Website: home-depot
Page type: delivery-shipping
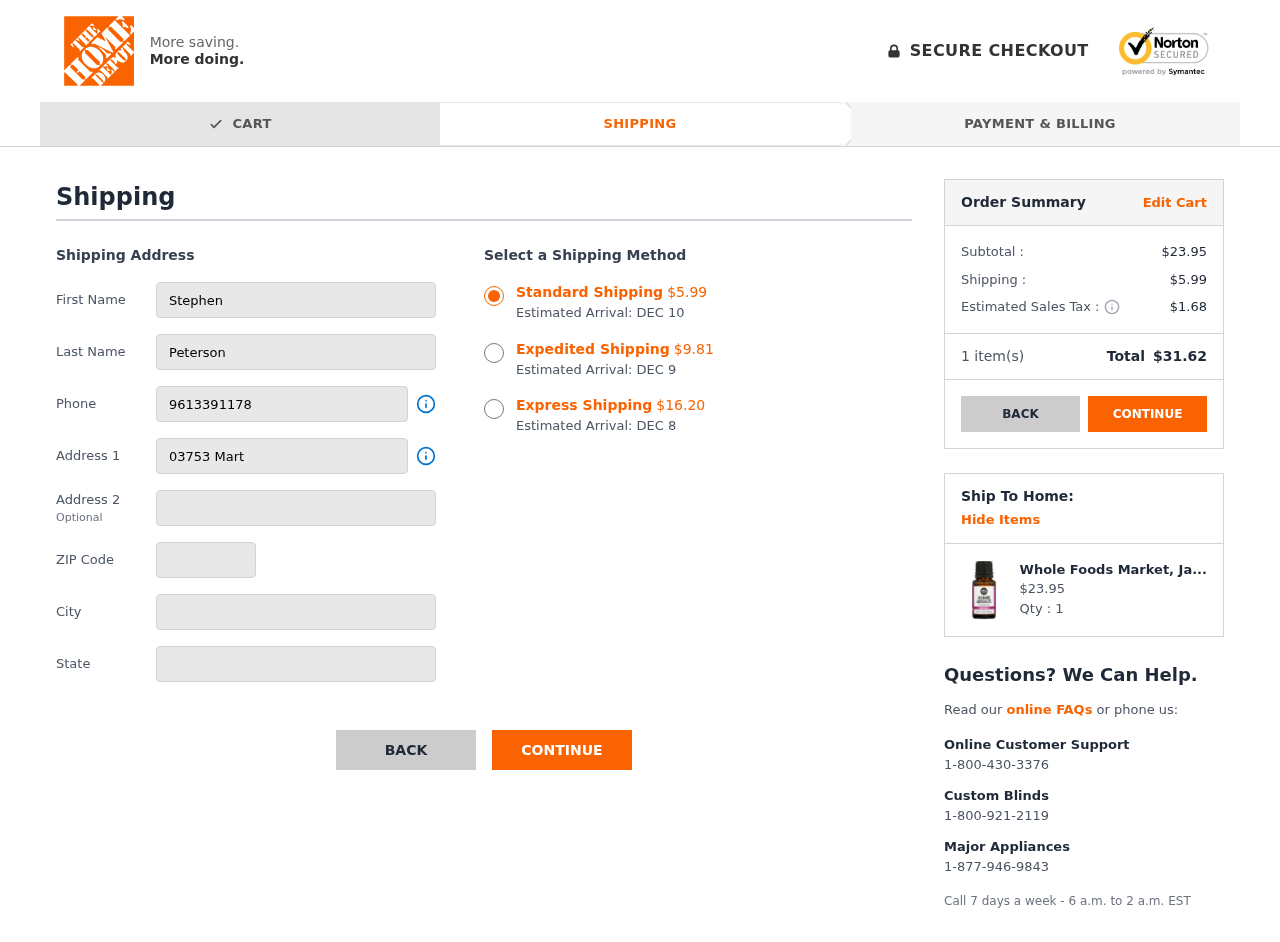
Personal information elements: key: PII_CITY
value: Heatherbury
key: PII_FIRSTNAME
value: Stephen
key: PII_LASTNAME
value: Peterson
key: PII_PHONE
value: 9613391178
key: PII_POSTCODE
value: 01678
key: PII_STATE
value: New Jersey
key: PII_STREET
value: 03753 Martinez Trafficway
Product elements: key: PRODUCT1_NAME
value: Whole Foods Market, Jasmine Absolute in Jojoba Oil, 0.5 fl oz
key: PRODUCT1_PRICE
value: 23.95
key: PRODUCT1_QUANTITY
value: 1
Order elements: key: ORDER_SHIPPING_COST_STANDARD
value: $5.99
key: ORDER_DELIVERY_DATE
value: DEC 10
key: ORDER_SHIPPING_COST_EXPEDITED
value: $9.81
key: ORDER_DELIVERY_DATE_EXPEDITED
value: DEC 9
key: ORDER_SHIPPING_COST_EXPRESS
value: $16.20
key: ORDER_DELIVERY_DATE_EXPRESS
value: DEC 8
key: ORDER_SUBTOTAL
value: $23.95
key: ORDER_SHIPPING_COST
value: $5.99
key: ORDER_TAX
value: $1.68
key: ORDER_NUM_ITEMS
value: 1
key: ORDER_TOTAL
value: $31.62